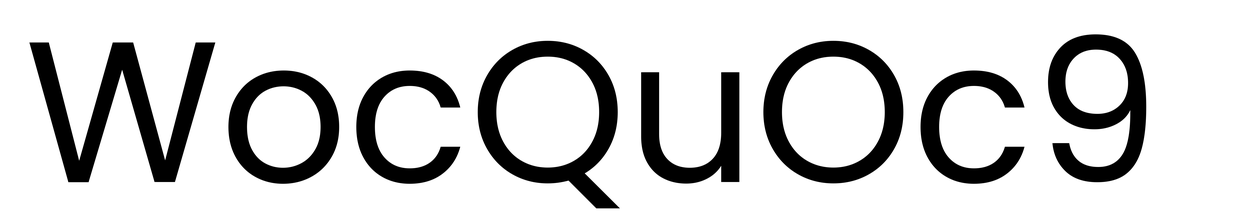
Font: Poppins-Regular